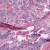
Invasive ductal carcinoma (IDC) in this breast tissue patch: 1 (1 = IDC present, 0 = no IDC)